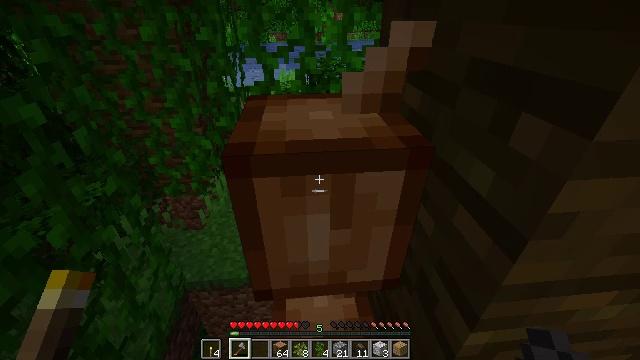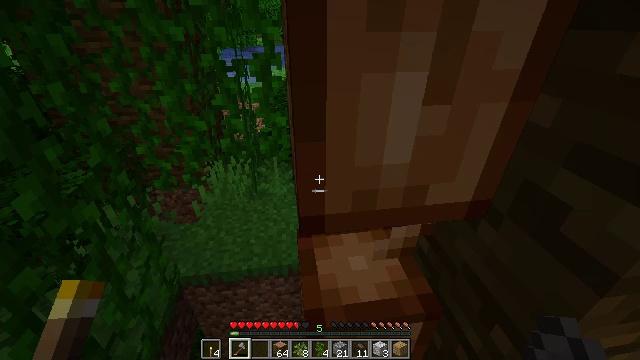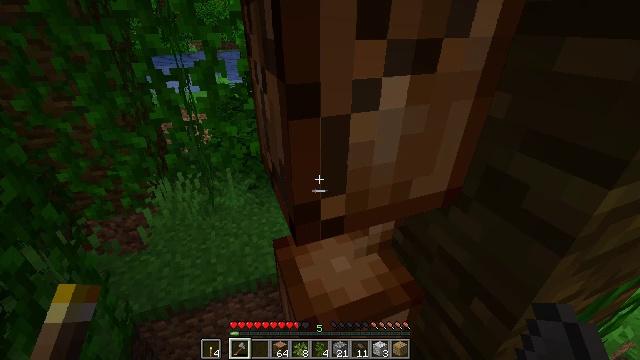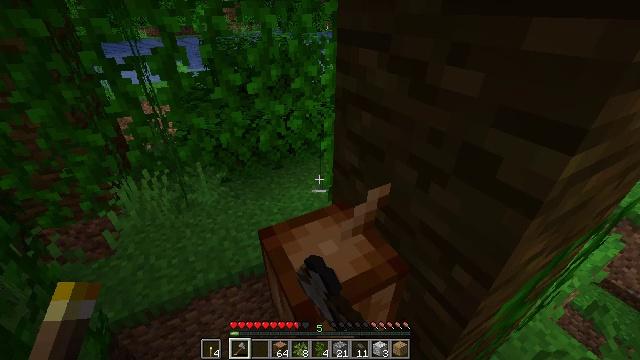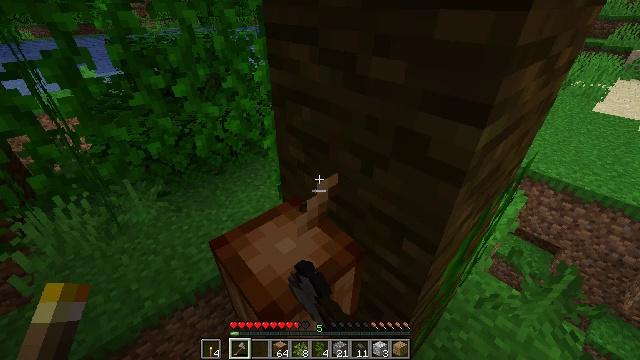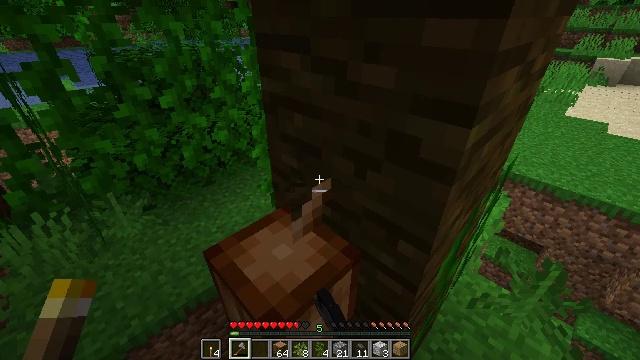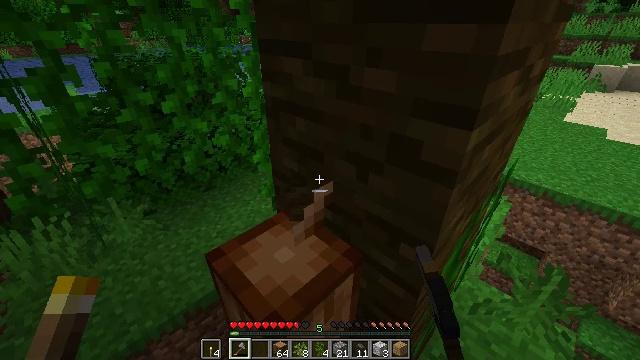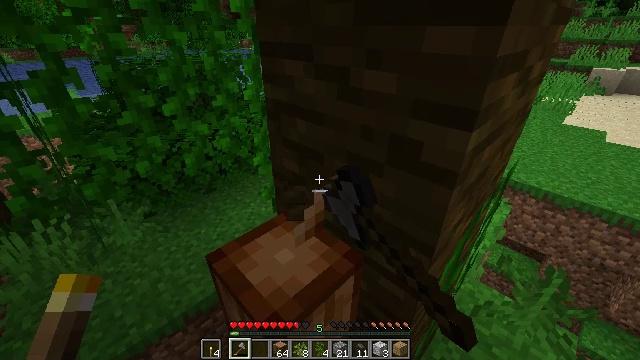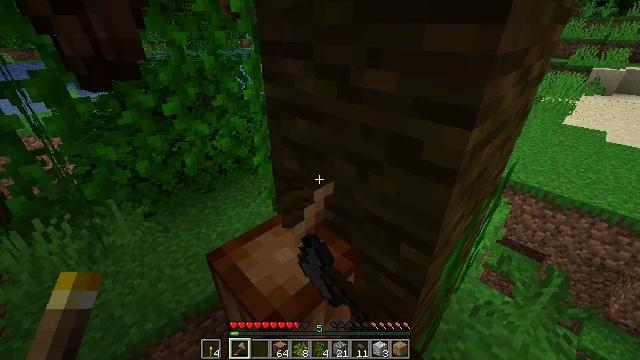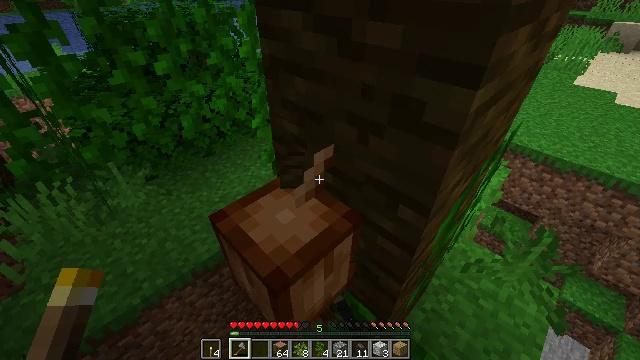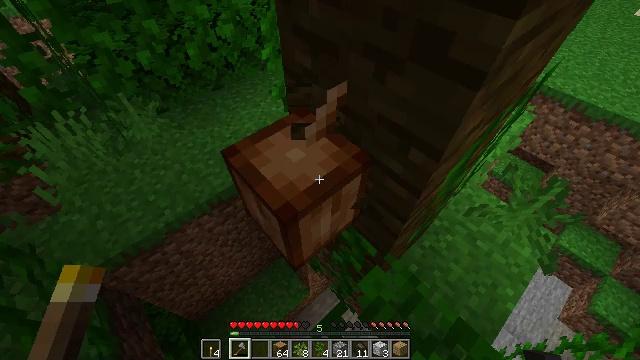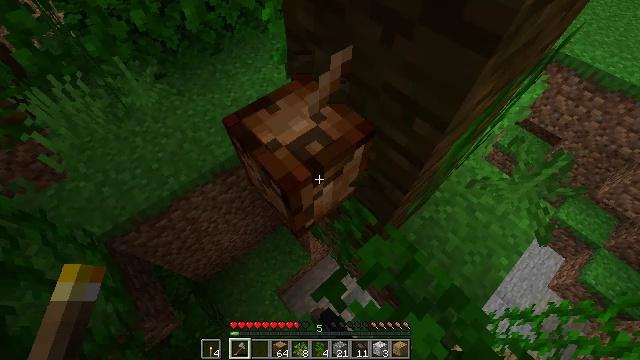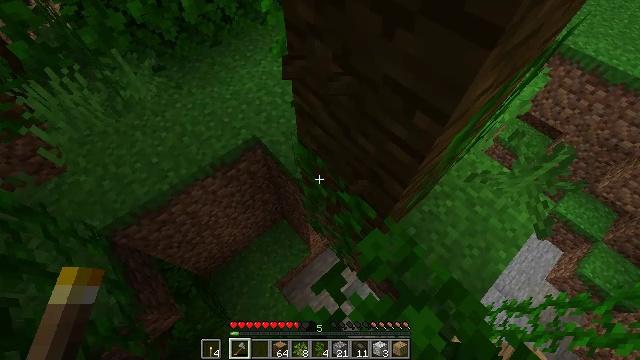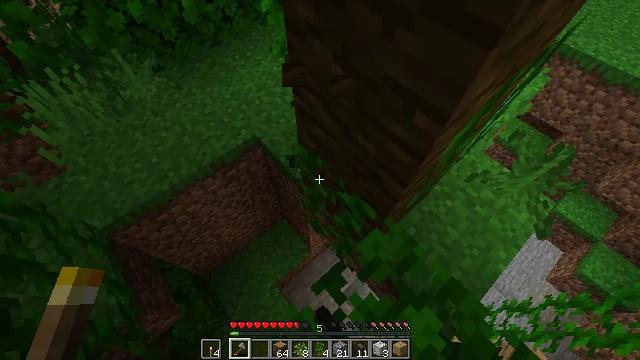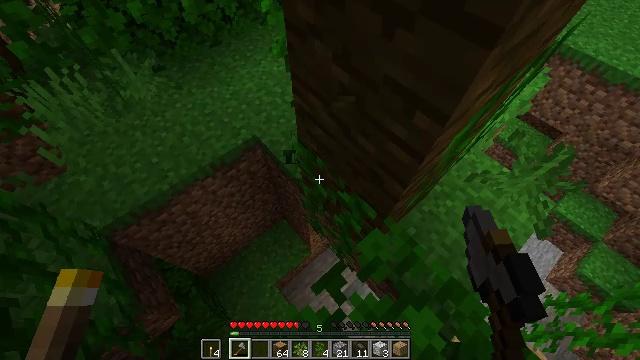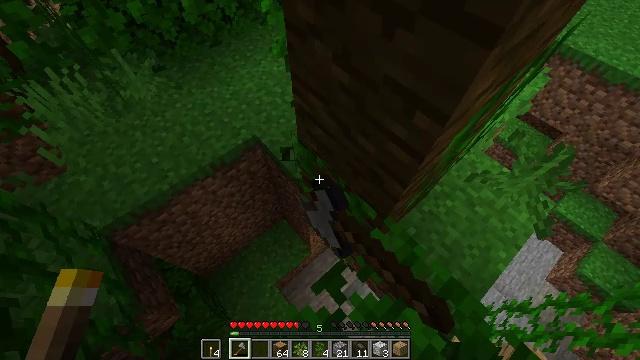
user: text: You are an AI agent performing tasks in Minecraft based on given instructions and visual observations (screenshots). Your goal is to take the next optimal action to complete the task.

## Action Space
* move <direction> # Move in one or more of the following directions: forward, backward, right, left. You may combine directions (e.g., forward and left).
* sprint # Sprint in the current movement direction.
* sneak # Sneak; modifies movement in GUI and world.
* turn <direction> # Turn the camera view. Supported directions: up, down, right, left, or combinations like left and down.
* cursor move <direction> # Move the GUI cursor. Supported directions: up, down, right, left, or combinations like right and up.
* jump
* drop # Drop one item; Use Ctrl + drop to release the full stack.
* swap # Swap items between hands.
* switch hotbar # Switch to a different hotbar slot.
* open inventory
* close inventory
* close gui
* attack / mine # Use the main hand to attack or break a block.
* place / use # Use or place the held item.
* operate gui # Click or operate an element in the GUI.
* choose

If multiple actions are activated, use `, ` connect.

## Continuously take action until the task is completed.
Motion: motion action
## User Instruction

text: Break the cocoa pod.
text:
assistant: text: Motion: turn right and up
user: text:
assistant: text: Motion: turn right, attack / mine
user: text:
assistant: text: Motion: turn right and down, attack / mine
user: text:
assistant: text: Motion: turn right, attack / mine
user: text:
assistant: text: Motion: turn right and up, attack / mine
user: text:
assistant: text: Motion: turn up, attack / mine
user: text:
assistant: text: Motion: attack / mine
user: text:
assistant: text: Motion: attack / mine
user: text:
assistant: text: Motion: turn down, attack / mine
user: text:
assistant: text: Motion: turn left and down, attack / mine
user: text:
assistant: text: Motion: turn down, attack / mine
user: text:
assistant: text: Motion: turn down, attack / mine
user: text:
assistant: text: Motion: attack / mine
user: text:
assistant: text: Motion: attack / mine
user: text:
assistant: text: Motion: attack / mine
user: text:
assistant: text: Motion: attack / mine
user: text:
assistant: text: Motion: attack / mine